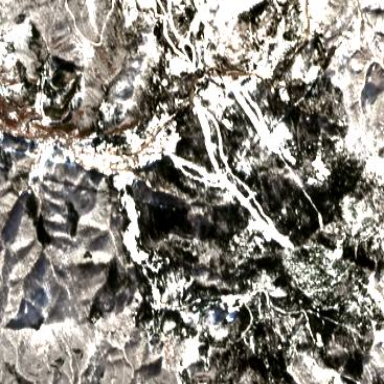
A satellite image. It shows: Area designated for winter sports.